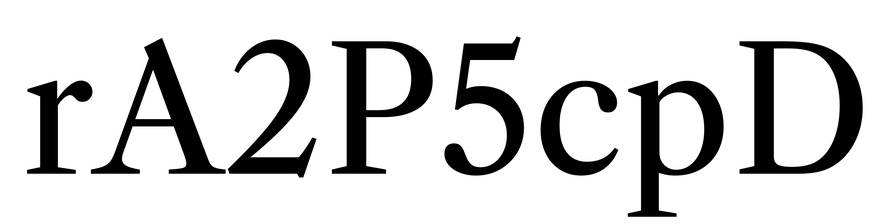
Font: LibreCaslonText_Regular